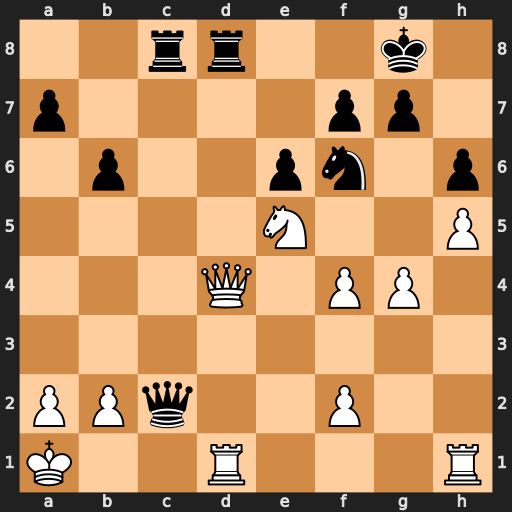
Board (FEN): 2rr2k1/p4pp1/1p2pn1p/4N2P/3Q1PP1/8/PPq2P2/K2R3R
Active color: w
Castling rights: -
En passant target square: -
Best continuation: Qxd8+ Rxd8 Rxd8+